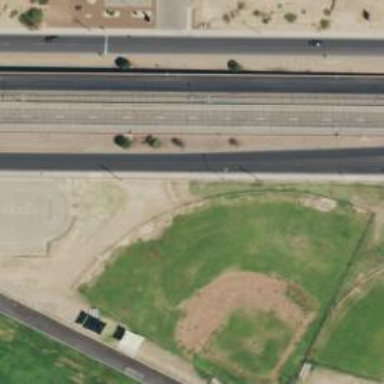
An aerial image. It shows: Baseball pitch for leisure land.